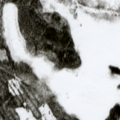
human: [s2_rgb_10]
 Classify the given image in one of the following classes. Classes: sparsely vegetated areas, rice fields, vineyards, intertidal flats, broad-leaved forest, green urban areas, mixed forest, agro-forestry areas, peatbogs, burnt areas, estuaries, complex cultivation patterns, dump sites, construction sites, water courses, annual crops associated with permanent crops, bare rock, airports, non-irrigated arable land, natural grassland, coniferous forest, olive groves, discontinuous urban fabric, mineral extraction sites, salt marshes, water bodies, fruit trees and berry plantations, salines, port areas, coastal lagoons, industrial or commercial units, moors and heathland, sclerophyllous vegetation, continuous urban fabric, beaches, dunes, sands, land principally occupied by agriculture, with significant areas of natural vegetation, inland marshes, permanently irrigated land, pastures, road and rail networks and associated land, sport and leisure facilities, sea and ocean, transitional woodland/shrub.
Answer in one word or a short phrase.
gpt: mixed forest, transitional woodland/shrub, peatbogs